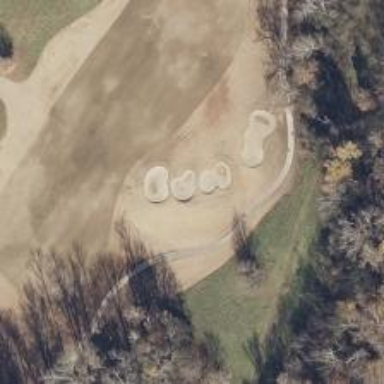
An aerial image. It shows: Footway that serves as golf path.